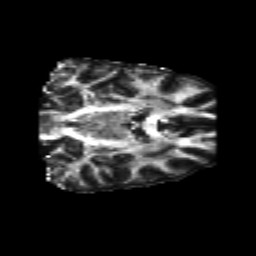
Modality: FA
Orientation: coronal
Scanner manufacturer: siemens
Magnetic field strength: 3 T
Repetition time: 6.8 s
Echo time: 0.093 s